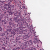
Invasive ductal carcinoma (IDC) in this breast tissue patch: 1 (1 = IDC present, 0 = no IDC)